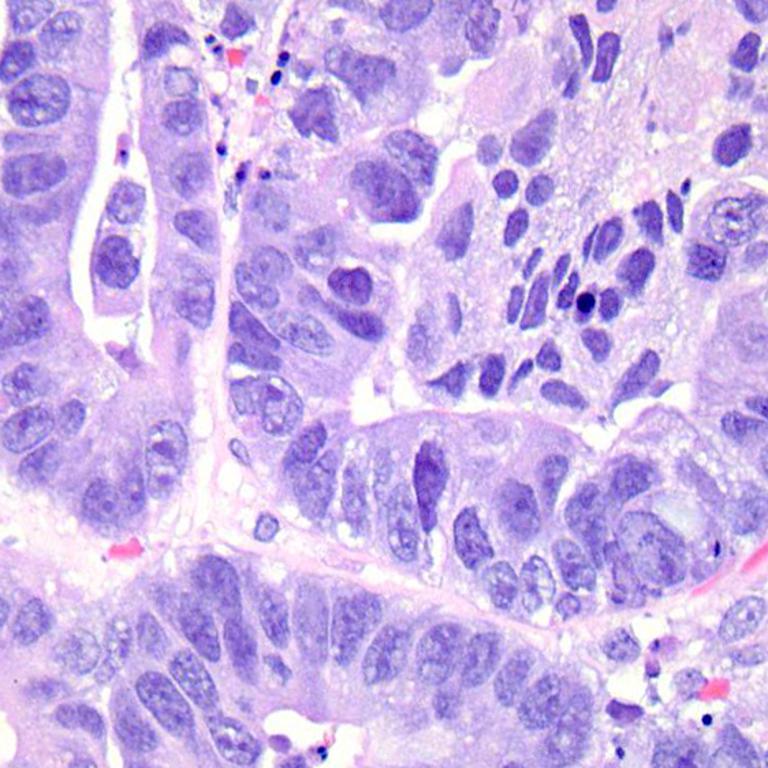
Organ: colon
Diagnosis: adenocarcinomas